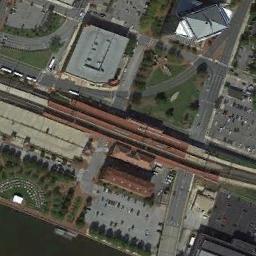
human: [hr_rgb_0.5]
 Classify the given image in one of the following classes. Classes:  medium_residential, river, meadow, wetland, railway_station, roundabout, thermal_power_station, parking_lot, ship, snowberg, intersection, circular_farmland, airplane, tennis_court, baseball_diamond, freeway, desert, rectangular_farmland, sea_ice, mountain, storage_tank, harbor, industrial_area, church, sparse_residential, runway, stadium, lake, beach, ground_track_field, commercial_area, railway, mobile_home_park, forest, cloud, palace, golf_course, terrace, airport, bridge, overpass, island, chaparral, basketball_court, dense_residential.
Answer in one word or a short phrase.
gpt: railway_station